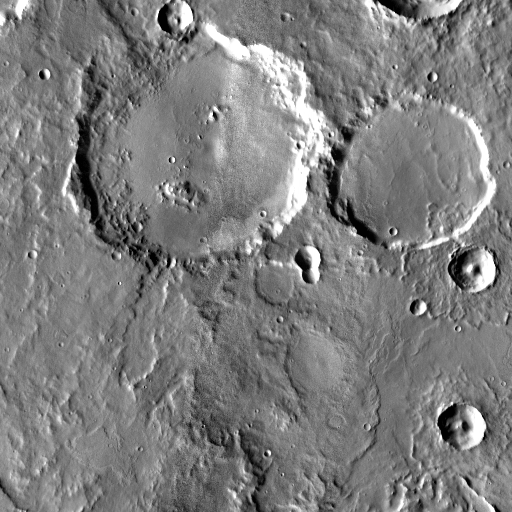
Crater classes present: Background, Other, Layered, Buried